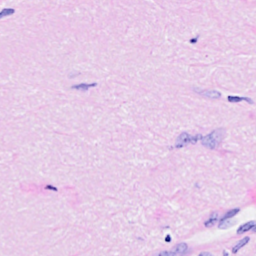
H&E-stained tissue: Breast